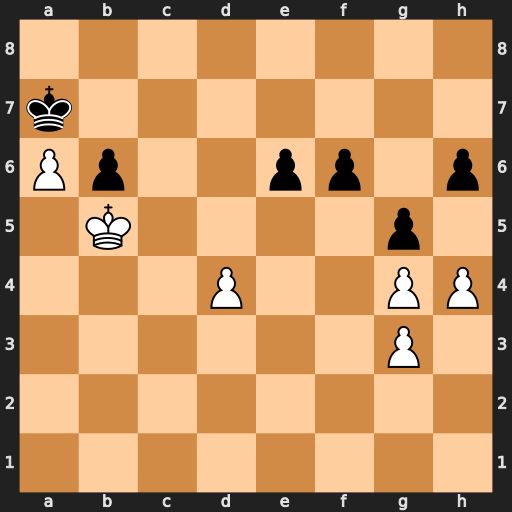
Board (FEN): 8/k7/Pp2pp1p/1K4p1/3P2PP/6P1/8/8
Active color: w
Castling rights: -
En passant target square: -
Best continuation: h5 f5 d5 f4 gxf4 gxf4 Kc4 f3 Kd3 f2 Ke2